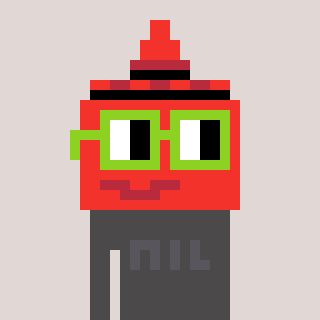
a pixel art character with square light green glasses, a ketchup-shaped head and a grayscale-colored body on a warm background